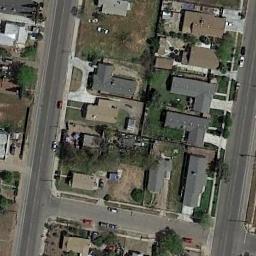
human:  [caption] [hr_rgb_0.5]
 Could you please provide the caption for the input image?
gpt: Many buildings are in medium residential area .

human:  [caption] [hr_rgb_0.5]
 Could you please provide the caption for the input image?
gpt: The medium residential area has some houses of different sizes and some roads go through the medium residential area .

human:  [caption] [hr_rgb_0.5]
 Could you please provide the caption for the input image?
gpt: Mid-sized housing estates are run-down .

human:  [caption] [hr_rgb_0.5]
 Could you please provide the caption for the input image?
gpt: The medium residential is on the grass next to the road .

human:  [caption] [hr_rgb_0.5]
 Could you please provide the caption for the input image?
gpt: There are some black buildings and brown buildings on the medium residential area .